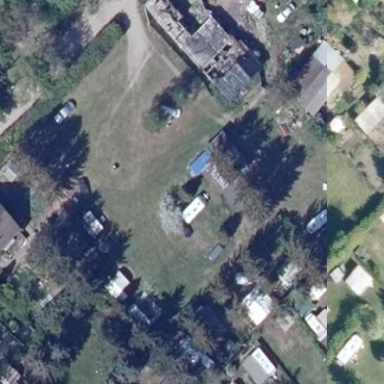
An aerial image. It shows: Camping site with tents and caravans.